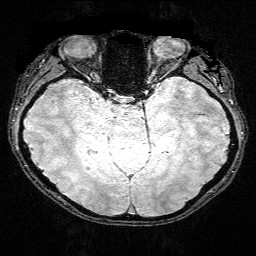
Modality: FLASH
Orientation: coronal
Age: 26
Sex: female